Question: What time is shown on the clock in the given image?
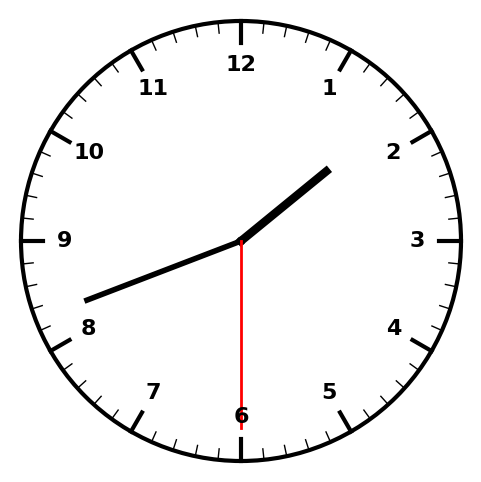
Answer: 01:41:30